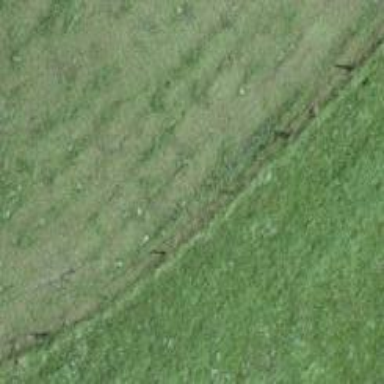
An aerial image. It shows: Grassy track.